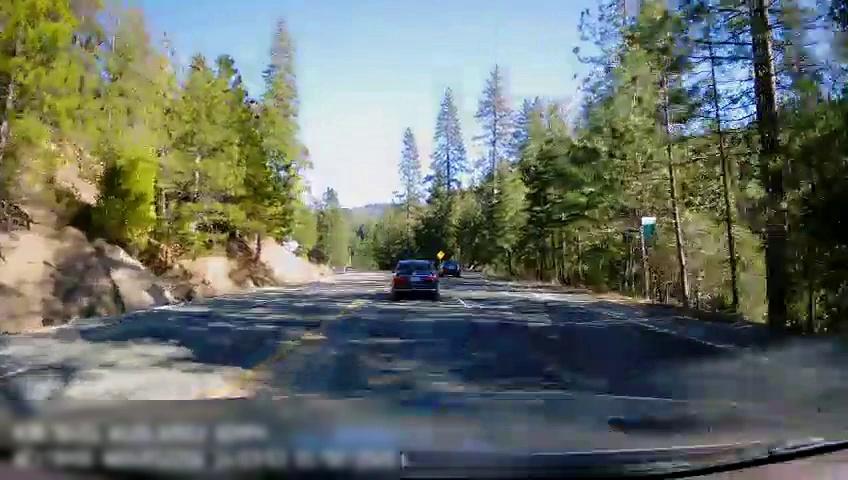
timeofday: Day
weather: Sunny
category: Drivable Space
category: Vehicles | Car
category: Vehicles | Car
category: Lanes | Opposite Lane
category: Lanes | Opposite Lane
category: Lanes | Current Lane
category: Lanes | Current Lane
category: Lanes | Current Lane
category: Traffic | Signs
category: Traffic | Signs